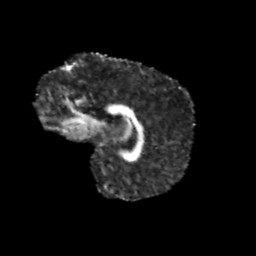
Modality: FA
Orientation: sagittal
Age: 10
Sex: female
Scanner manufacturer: siemens
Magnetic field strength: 3 T
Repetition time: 3.8 s
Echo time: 0.07 s